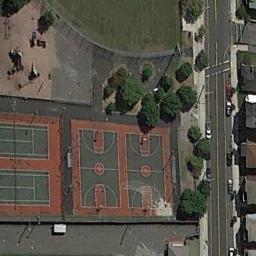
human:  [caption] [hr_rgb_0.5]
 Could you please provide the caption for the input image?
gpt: Two basketball courts next to two badminton courts and some trees beside .

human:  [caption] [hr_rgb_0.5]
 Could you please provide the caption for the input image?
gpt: The two basketball courts and sport fields are next to the road and buildings, With some trees and the lawn nearby .

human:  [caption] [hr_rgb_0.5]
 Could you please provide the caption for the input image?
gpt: There are two identical basketball courts .

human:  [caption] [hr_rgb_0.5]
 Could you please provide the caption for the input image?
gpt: Two basketball courts are next to some trees with a road pass by .

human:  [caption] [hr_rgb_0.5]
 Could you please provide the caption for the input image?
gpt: Two basketball courts are adjacent to two badminton courts .